Aerial crown-view tile of a tropical tree (Barro Colorado Island, Panama), acquired 20250715:
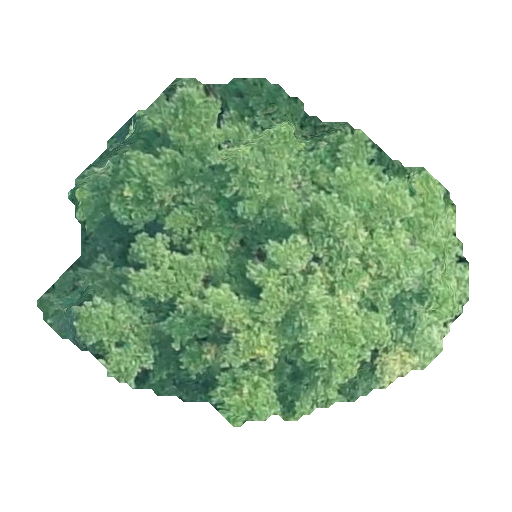
Species: Terminalia amazonia
GBIF accepted scientific name: Terminalia amazonica
Crown area: 155.057 m²